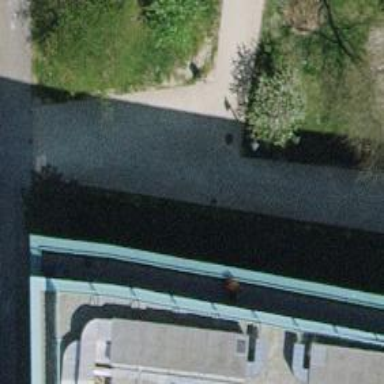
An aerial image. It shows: Footway with surface of fine gravel.